Interaction volume radius: 5 \u00c5
Interaction volume height: 30 \u00c5
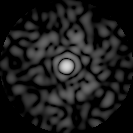
Disorder parameter: 0.8615